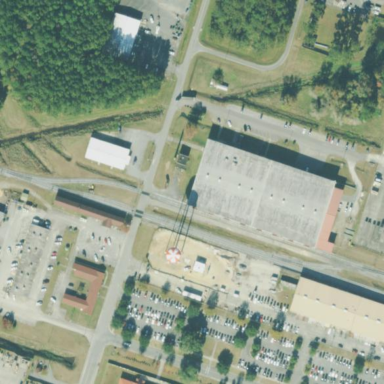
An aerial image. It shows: Industrial building.